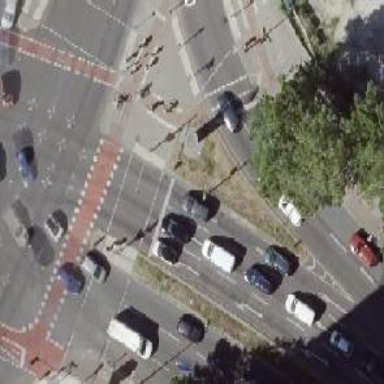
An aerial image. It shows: Road crossing with traffic signals.